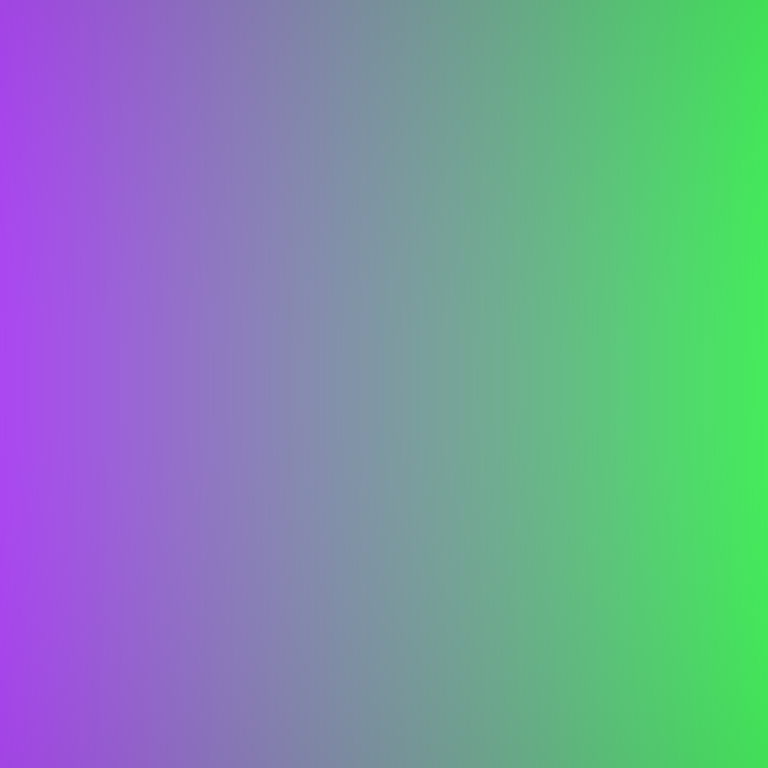
Abstract light effect, smooth gradient from violet to green, calm atmosphere, soft blend, no room, no furniture, no objects.